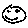
Label: smiley face